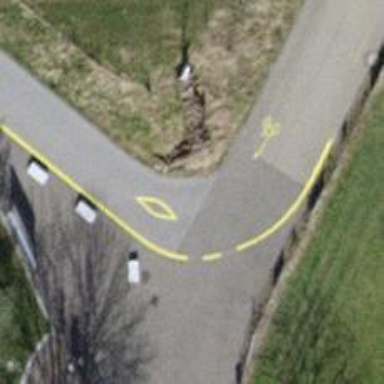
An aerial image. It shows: Bollard.